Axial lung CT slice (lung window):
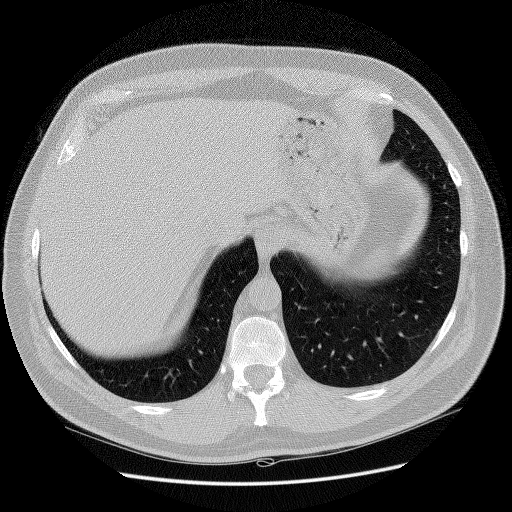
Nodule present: no